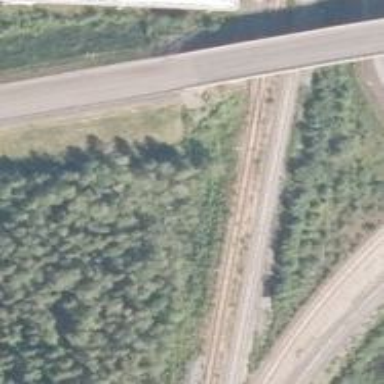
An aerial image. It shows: Railway track classified as B1.